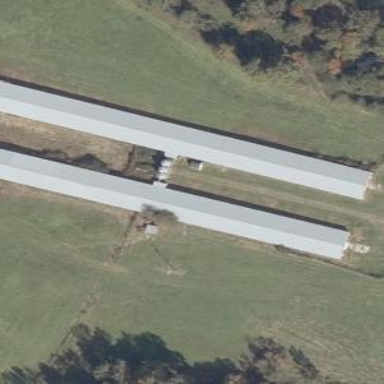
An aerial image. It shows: Farm auxiliary building.